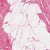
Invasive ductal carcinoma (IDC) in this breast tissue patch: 0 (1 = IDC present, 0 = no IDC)